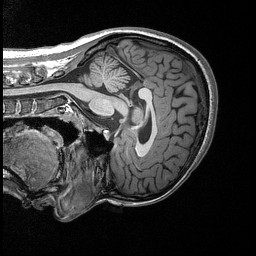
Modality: T1w
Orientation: sagittal
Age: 19
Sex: female
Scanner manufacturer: siemens
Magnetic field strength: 3 T
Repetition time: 2.53 s
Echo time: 0.00309 s